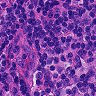
Metastatic tissue present: no